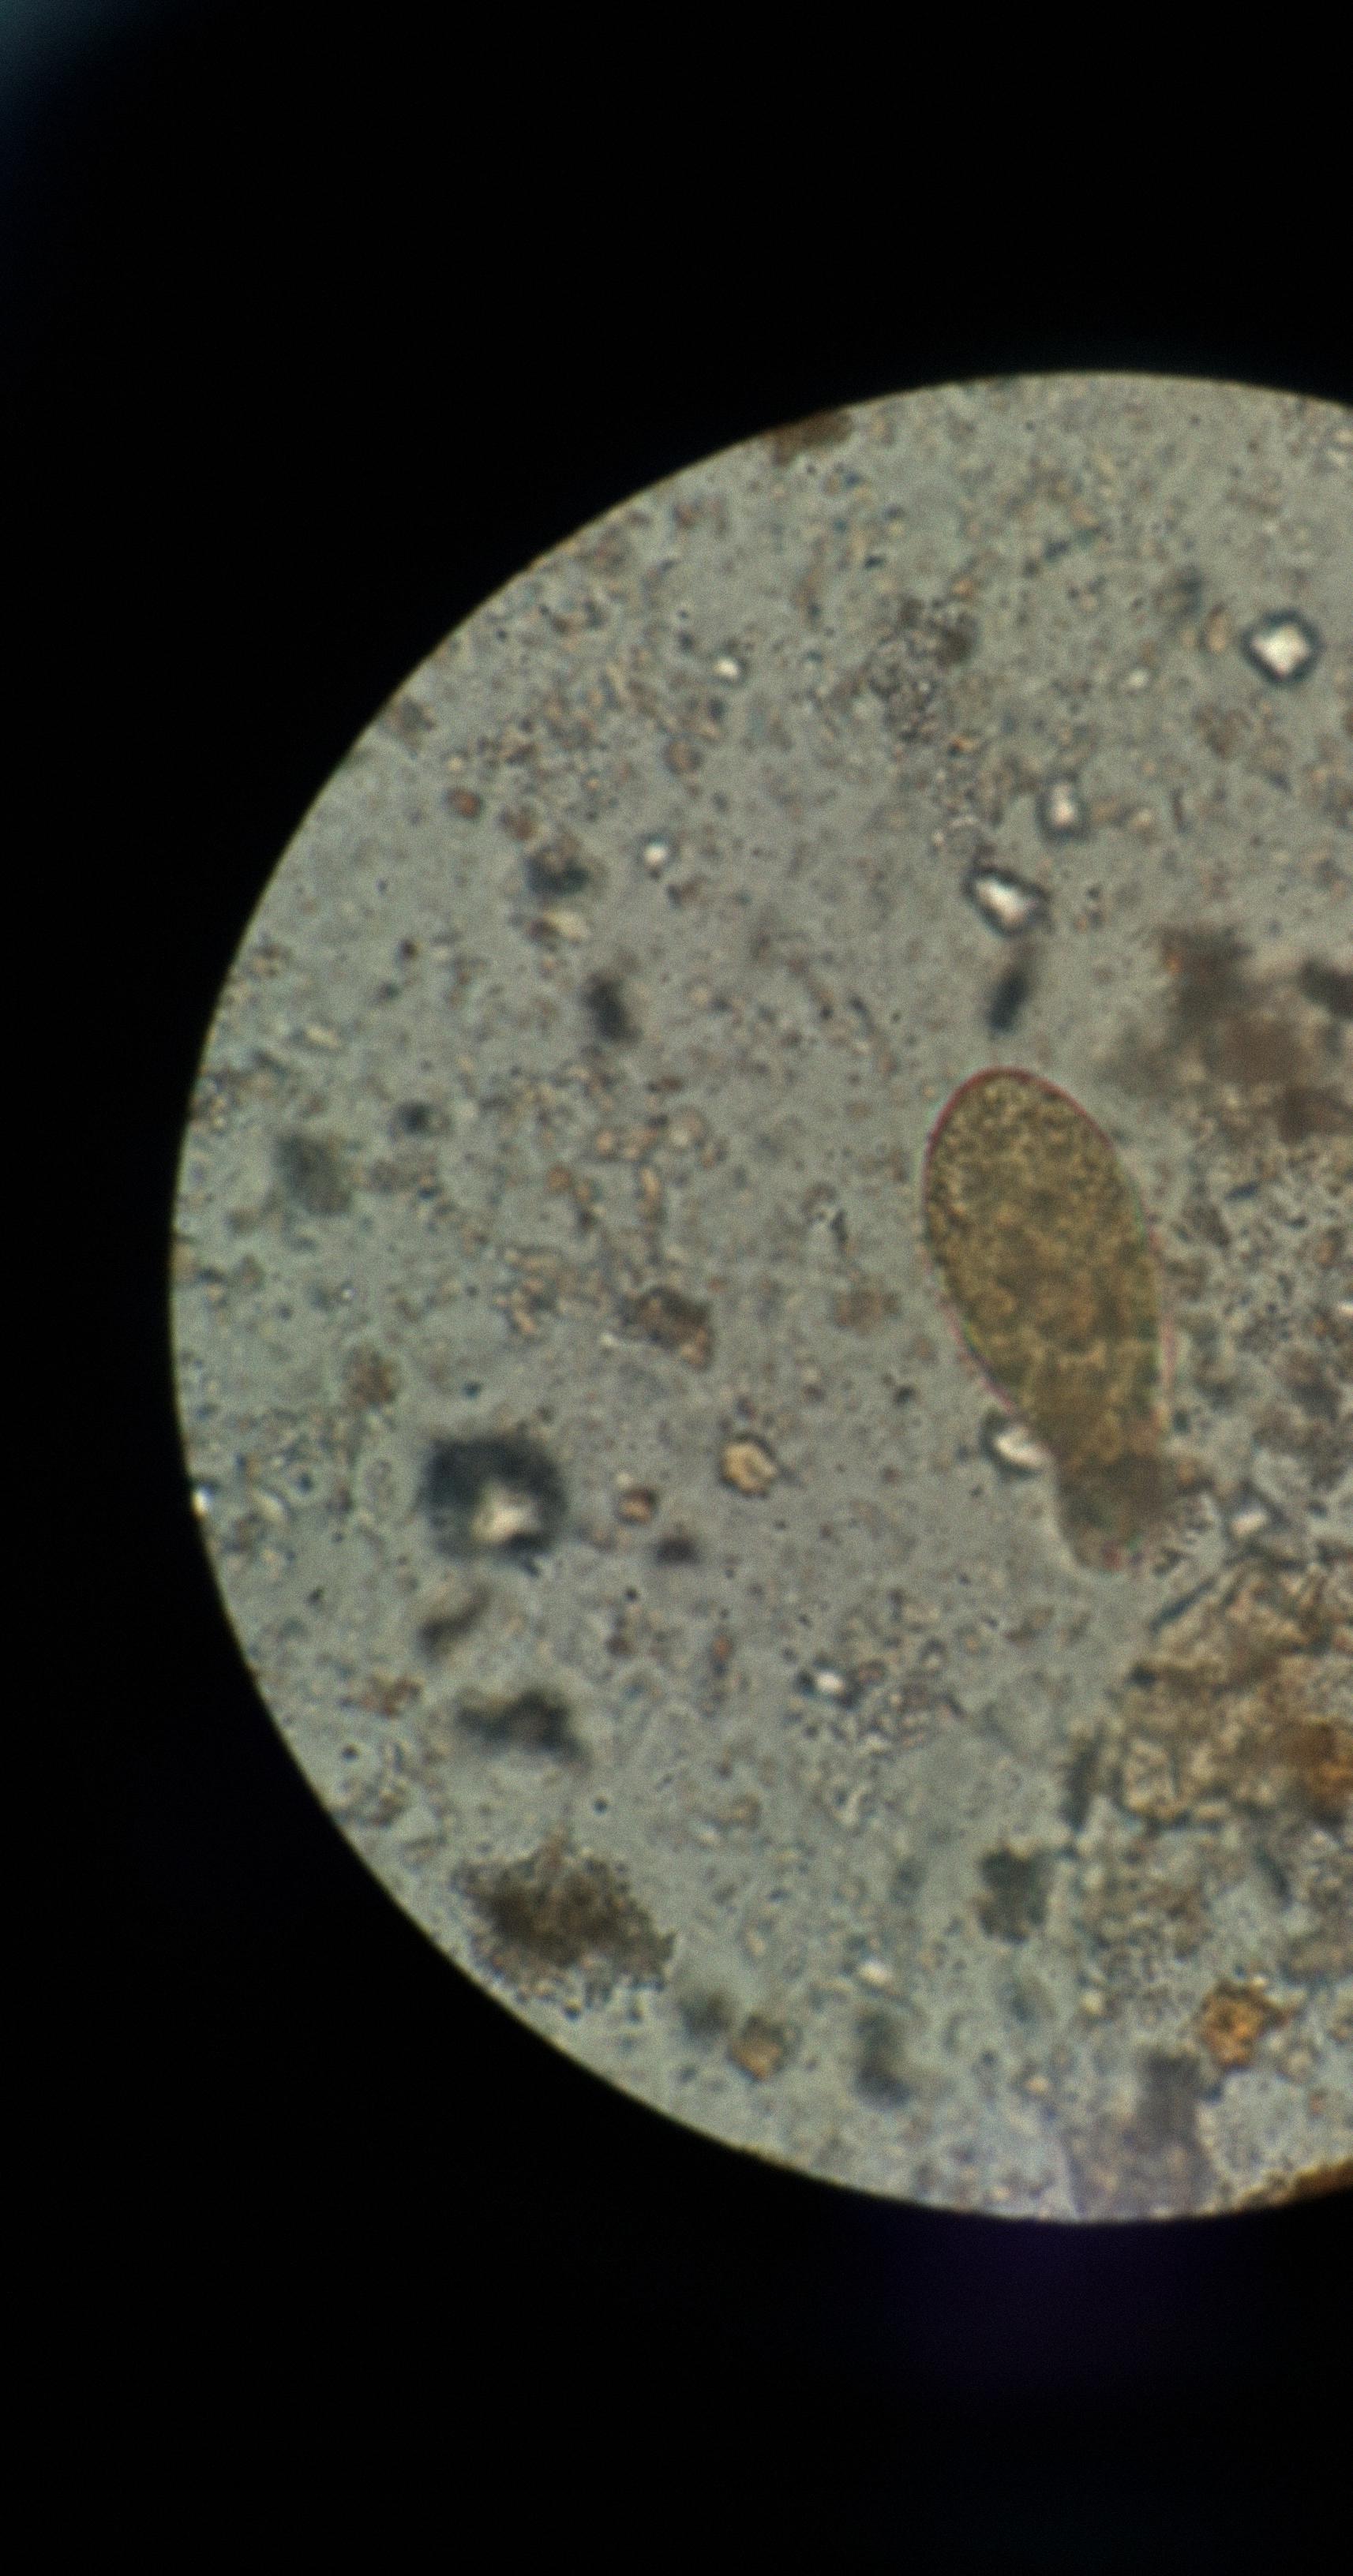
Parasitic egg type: Fasciolopsis buski